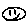
Label: smiley face